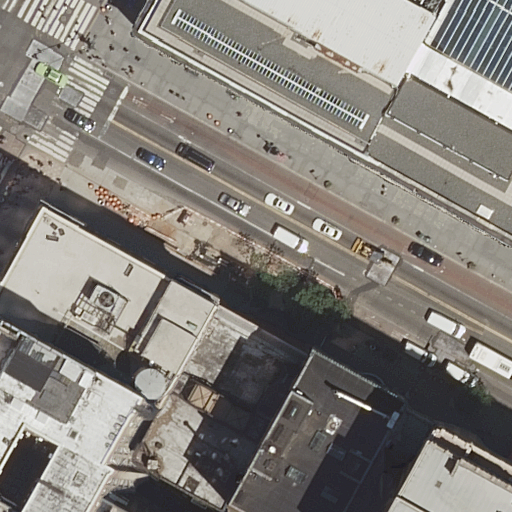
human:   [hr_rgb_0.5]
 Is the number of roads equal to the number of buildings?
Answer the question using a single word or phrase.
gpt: no

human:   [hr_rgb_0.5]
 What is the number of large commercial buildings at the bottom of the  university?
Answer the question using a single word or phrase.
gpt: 0

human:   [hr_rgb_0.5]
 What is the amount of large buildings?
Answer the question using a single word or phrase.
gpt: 2

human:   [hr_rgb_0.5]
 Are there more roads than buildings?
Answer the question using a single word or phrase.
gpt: no

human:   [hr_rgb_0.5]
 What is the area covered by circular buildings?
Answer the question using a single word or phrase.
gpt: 0m2

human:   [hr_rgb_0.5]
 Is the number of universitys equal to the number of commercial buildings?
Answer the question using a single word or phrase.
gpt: yes

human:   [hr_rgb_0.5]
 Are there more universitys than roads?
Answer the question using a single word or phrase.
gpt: no

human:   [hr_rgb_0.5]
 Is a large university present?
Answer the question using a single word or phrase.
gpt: yes

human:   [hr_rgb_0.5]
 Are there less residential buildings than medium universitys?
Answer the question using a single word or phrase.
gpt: no

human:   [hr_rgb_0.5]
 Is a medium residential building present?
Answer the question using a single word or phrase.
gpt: yes

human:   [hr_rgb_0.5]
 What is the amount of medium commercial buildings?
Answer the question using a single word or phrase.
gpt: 0

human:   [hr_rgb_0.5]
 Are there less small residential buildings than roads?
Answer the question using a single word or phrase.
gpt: no

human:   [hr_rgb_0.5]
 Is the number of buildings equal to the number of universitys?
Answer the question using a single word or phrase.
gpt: no

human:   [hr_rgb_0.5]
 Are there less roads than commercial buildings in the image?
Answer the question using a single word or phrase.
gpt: no

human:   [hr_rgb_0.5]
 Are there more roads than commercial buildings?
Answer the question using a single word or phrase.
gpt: yes

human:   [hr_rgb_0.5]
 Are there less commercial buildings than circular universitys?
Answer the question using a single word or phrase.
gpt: no

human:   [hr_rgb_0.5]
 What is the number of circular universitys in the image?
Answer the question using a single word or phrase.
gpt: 0

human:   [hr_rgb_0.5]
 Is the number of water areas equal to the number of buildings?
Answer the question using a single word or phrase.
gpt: no

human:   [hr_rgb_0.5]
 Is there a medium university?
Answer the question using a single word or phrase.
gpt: no

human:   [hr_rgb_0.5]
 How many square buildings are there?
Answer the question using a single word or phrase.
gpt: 0

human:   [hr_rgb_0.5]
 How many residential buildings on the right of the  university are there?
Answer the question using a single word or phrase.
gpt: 0

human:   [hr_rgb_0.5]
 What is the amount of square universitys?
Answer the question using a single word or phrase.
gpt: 0

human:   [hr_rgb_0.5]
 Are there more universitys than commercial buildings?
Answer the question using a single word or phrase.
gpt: no

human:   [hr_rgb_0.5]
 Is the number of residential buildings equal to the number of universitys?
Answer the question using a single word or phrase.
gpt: no

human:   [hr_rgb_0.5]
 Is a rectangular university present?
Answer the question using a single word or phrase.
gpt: yes

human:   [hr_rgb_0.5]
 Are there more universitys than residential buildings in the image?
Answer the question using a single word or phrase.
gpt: no

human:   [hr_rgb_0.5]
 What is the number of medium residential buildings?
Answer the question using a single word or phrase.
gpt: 3

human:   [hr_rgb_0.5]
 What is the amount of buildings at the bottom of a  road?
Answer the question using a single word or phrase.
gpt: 8

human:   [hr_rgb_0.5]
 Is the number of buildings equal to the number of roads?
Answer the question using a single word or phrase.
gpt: no

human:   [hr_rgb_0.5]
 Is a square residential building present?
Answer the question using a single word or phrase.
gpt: no

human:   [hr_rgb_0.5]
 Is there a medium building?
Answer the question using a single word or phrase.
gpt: yes

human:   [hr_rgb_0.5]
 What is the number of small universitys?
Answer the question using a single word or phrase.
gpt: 0

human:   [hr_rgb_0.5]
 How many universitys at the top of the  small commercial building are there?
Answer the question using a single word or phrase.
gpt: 1

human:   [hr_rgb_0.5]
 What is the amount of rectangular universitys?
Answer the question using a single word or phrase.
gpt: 1

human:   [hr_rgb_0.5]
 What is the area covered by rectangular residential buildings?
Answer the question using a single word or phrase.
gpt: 4483m2

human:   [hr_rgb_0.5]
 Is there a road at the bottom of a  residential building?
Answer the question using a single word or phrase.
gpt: no